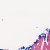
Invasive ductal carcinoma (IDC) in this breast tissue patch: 0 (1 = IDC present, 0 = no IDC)